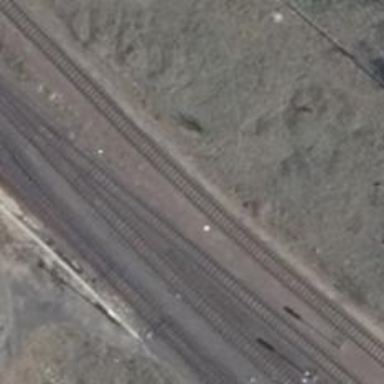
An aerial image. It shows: Rail spur service.